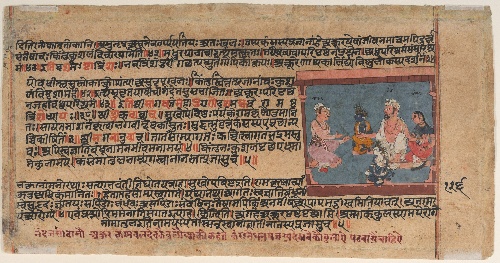
Date: ca. 1630–50
Object type: Folio
Classification: Paintings
Medium: Ink and opaque watercolor on paper
Culture: India (Rajasthan, Mewar)
Dimensions: 6 1/2 x 13 1/4 in. (16.5 x 33.7 cm)
Department: Asian Art
Credit line: Gift of Mr. and Mrs. Walter Eisenberg, 1983
Accession year: 1983
Repository: Metropolitan Museum of Art, New York, NY
Tags: Krishna|Hinduism